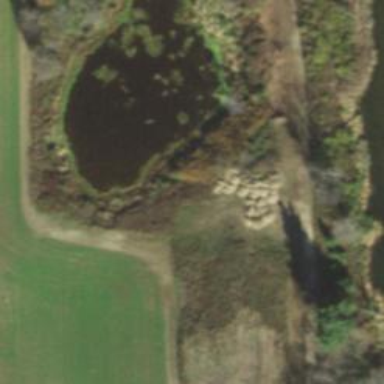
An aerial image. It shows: Pond with natural water.